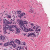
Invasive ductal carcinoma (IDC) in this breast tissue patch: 0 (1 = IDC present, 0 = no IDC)